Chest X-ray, PA view. Patient: 34 years old, sex M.
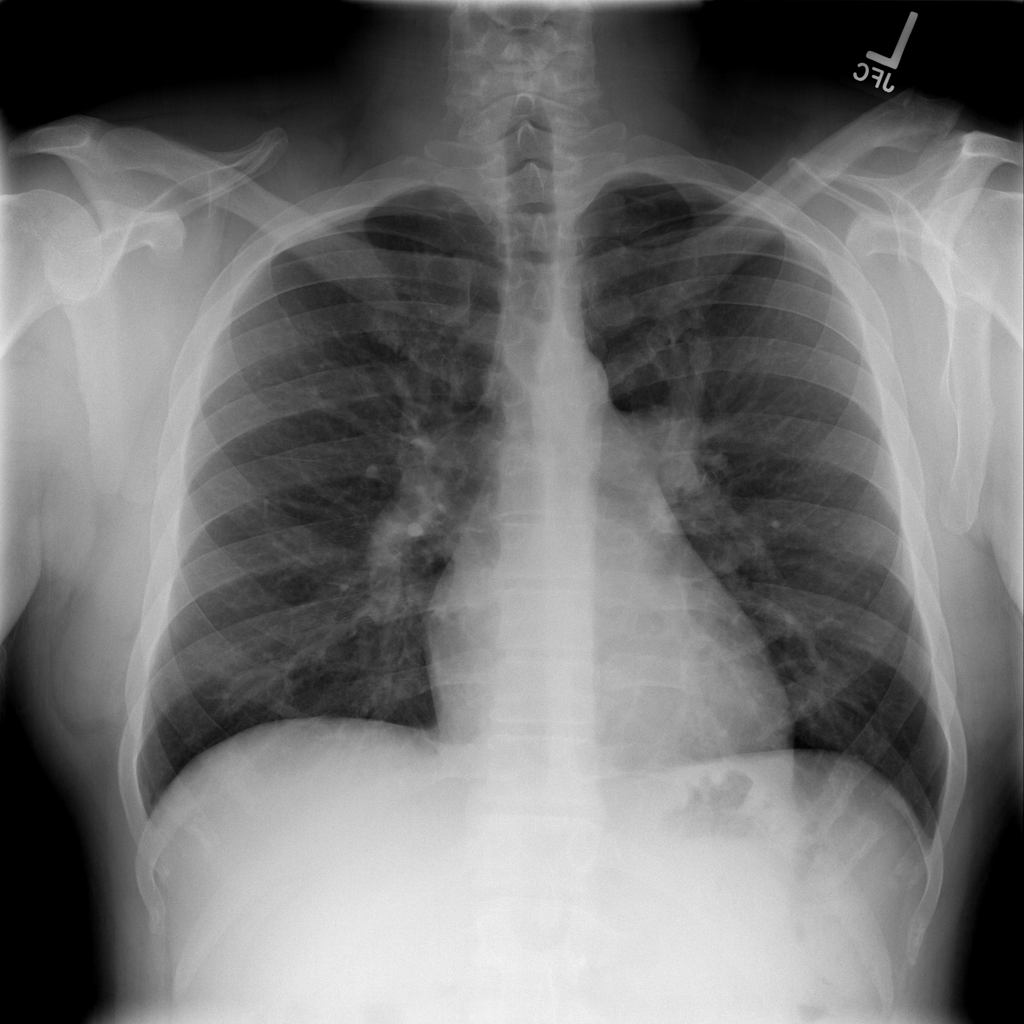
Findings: No Finding